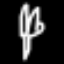
Label: fork